Field crop: maize
Growth stage: 2
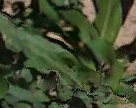
Species: maize